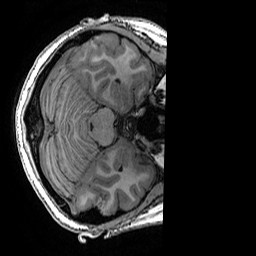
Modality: T1w
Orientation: axial
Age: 23
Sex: female
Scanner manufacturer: ge
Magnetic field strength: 3 T
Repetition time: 0.007 s
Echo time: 0.00342 s